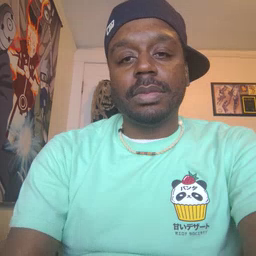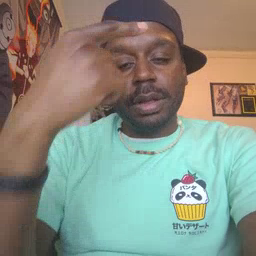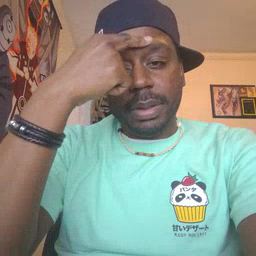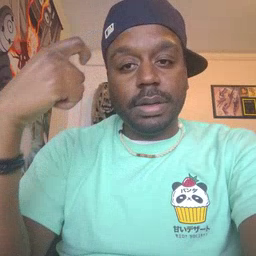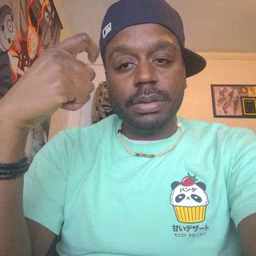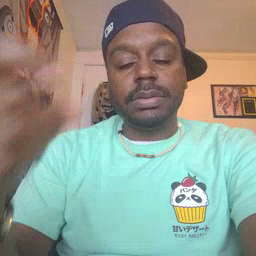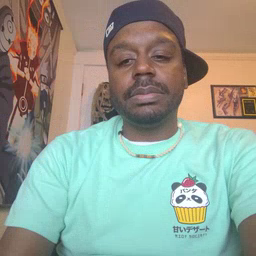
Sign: because